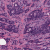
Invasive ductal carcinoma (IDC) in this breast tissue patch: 1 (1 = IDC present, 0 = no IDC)